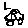
Label: car